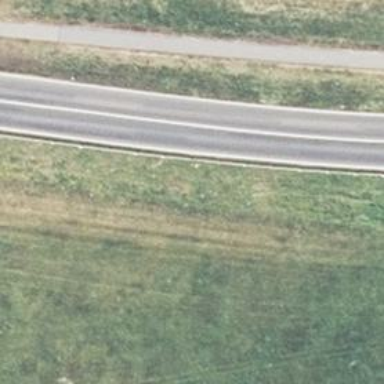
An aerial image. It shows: Primary road with asphalt surface.